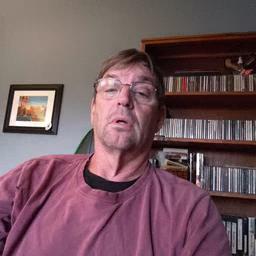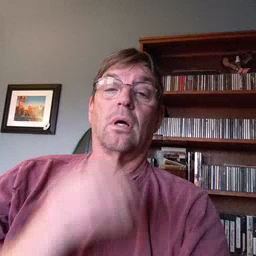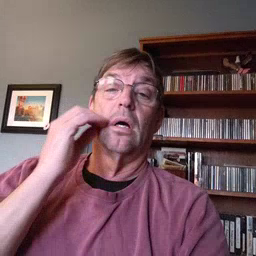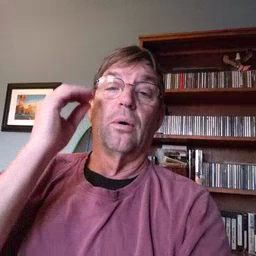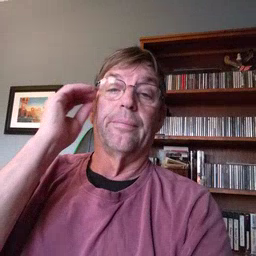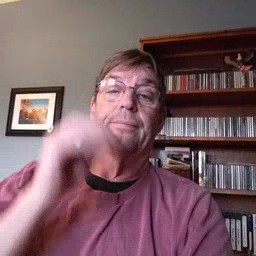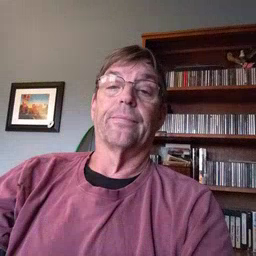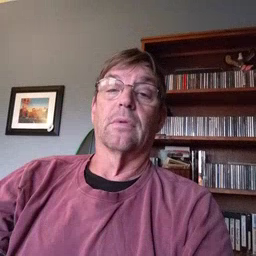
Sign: home